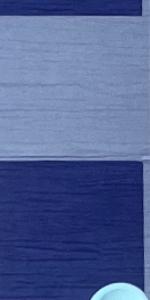
Label: Empty